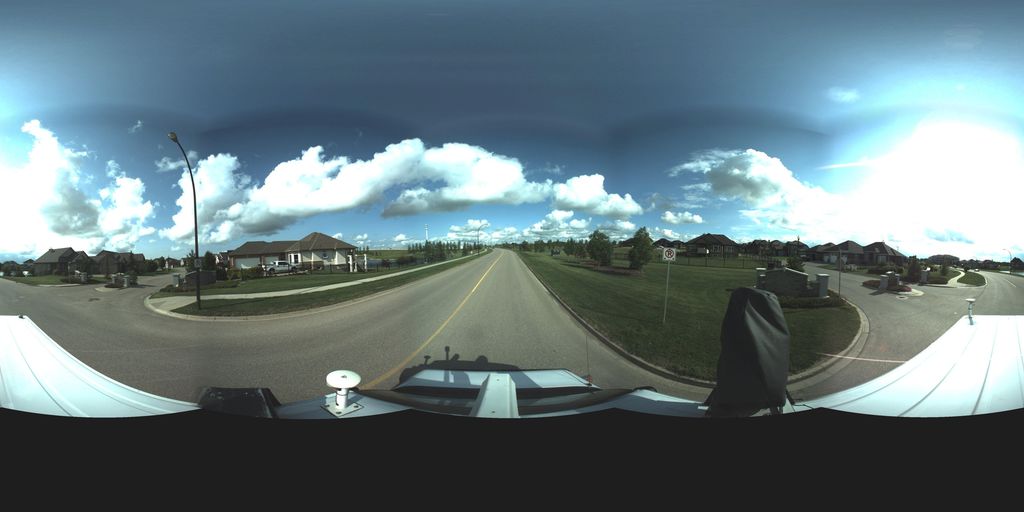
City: saskatoon